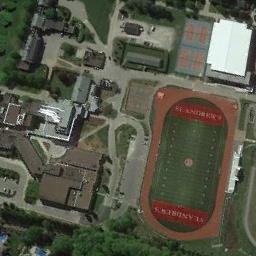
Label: ground_track_field